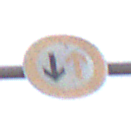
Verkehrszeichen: VorrangDesGegenverkehrs
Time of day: Midday
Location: Outdoor (Suburban)
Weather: Overcast
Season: NotSpecified
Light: Natural